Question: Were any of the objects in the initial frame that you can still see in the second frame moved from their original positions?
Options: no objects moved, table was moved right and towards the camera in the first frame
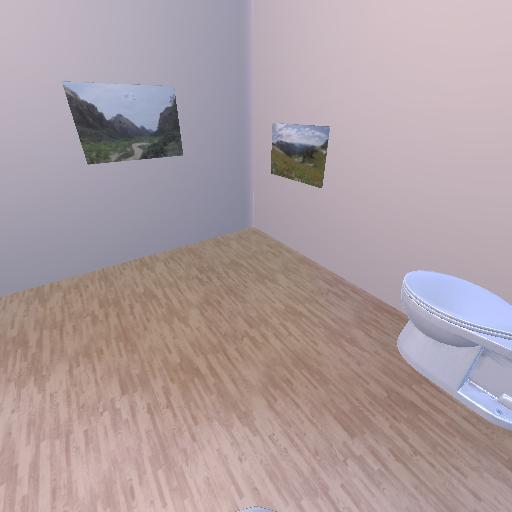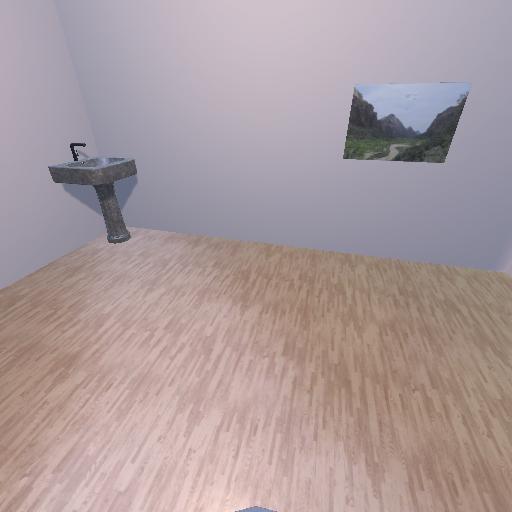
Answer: no objects moved